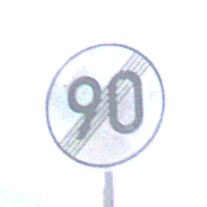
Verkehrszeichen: EndeGeschwindigkeit90
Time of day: SunriseSunset
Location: Outdoor (Nature)
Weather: Clear
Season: NotSpecified
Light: Natural